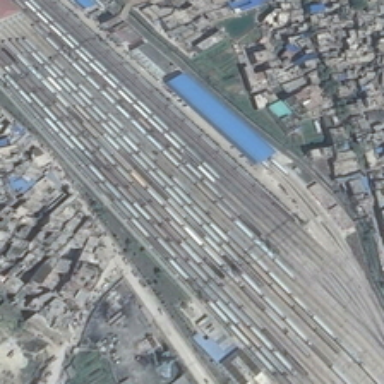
Many buildings and some green trees are in two sides of a railway station .